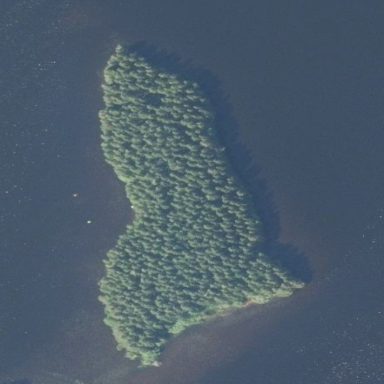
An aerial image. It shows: Islet covered with woodland.